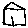
Label: house